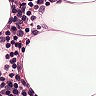
Metastatic tissue present: no